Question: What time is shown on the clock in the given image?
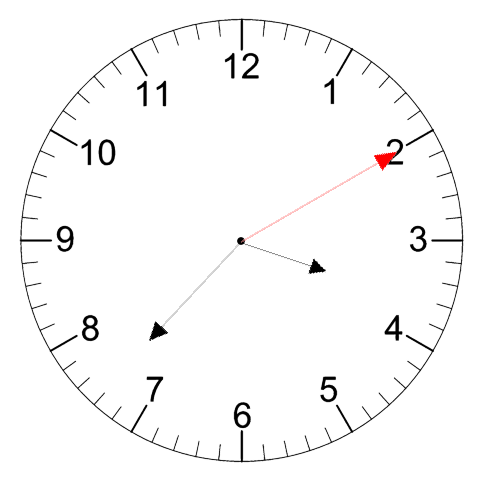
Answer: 03:37:10